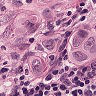
Metastatic tissue present: yes